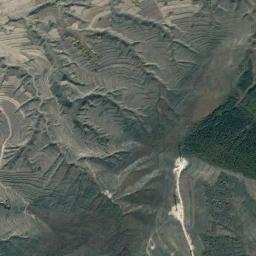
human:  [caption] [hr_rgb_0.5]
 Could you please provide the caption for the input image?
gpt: There are many terraces and mountain trails on this mountain .

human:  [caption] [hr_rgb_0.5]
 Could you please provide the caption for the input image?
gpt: The mountains are winding and undulating .

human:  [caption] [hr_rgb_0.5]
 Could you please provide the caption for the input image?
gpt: The mountain is full of black soil with some green plants .

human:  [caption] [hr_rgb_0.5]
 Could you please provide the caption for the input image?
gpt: The folded mountain has a series of rugged mountains .

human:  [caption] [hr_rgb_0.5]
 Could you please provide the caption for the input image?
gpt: There are some rifts on the brown mountain .